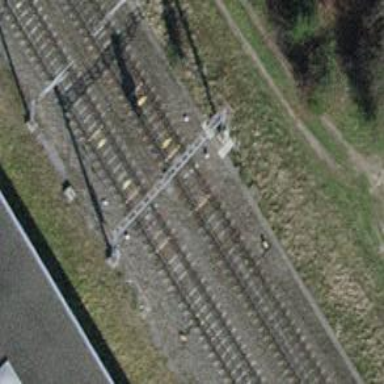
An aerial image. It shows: Railway signal.